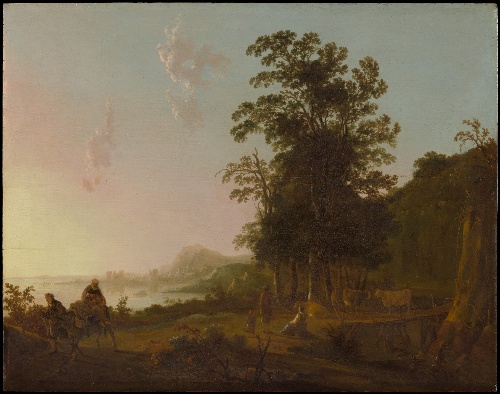
Title: Landscape with the Flight into Egypt
Artist: Aelbert Cuyp
Artist bio: Dutch, Dordrecht 1620–1691 Dordrecht
Date: ca. 1650
Object type: Painting
Classification: Paintings
Medium: Oil on wood
Dimensions: 18 x 22 7/8 in. (45.7 x 58.1 cm)
Department: European Paintings
Credit line: Bequest of Josephine Bieber, in memory of her husband, Siegfried Bieber, 1970
Accession year: 1973
Repository: Metropolitan Museum of Art, New York, NY
Tags: Cows|Landscapes|Holy Family